Question: - I have multiple invoices which I already found the coordinates of the bounding boxes in each invoice.- Here is the y coordinate(each small list is the y coordinate of the bounding box-ymin and ymax):
'''
[[4, 43],
[9, 47],
[76, 122],
[30, 74],
[10, 47],
[81, 125],
[84, 124],
[47, 90],
[1, 38]]
'''
I want to determine which bounding box is on the first line, which is on the second and which is on the third depending the y-coordinates. More generally, how can I find the range of the first row, second, or third?

There are multiple invoices that have more rows or less rows
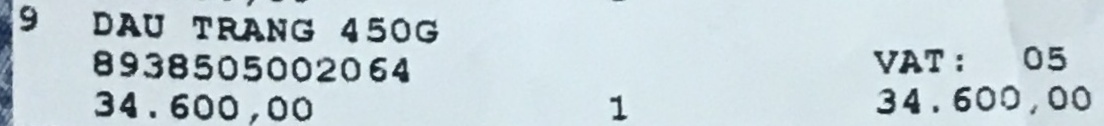
Answer: This solution is sensitive to the threshold which you might need to adjust depending to the amount of text in each line!
- - -
> output:
'''
[17, 40, 53, 79, 95, 117]
box [4,43] belongs to line 1
box [9,47] belongs to line 1
box [76,122] belongs to line 3
box [10,47] belongs to line 1
box [81,125] belongs to line 3
box [84,124] belongs to line 3
box [47,90] belongs to line 2
'''
> Code:
'''
import cv2
# Read the image
orig = cv2.imread('input.jpg', 0)[:,15:]
# The detected boxes
boxes = [[4, 43],
[9, 47],
[76, 122],
[30, 74],
[10, 47],
[81, 125],
[84, 124],
[47, 90],
[1, 38]]
# make a deep copy
img = orig.copy()
# quantify the black pixels in each line
summ = img.sum(axis=1)
# Threshold
th = summ.mean()
img[summ>th, :] = 0
img[summ<=th,:] = 1
rows = []
for y in range(img.shape[0]-1):
if img[y,0]>img[y+1,0] or img[y,0]<img[y+1,0]:
rows.append(y)
# sort lines indices.
rows.sort()
print(rows)
# compare the indices
for box in boxes:
for idx in range(0, len(rows), 2):
if box[0] < rows[idx] and box[1] > rows[idx+1]:
print("box [{},{}]".format(box[0], box[1]), " belongs to line {}".format(idx//2+1))
'''